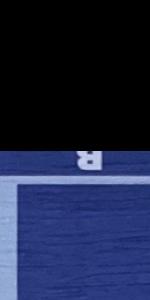
Label: Empty